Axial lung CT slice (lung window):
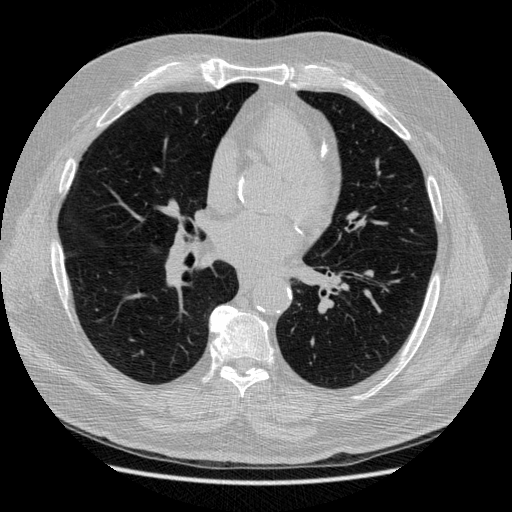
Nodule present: no